Question: I'm training my PHP skills to generate images. I need only one thing which doesn't work. I don't think it's possible on the way I want, but there should be another way. The code I already have is this:
'''
<?php
$textSize = 10;
$text = addslashes("Wietse: Lorem ipsum dolor sit amet, consectetur adipiscing elit. Sed malesuada aliquet dolor, vitae tristique lectus imperdiet nec. Pellentesque et.");
$maxWidth = 448;
//Create image
$im = imagecreate(468, 60);
// Black background and White text
$bg = imagecolorallocate($im, 0, 0, 0);
$textColor = imagecolorallocate($im, 255, 255, 255);
// Split in multiple lines
$words = explode(' ', $text);
$lines = array();
$line = "";
foreach ($words as $word) {
$box = imagettfbbox($textSize, 0, './arial.ttf', $line . $word);
$width = $box[4] - $box[0];
if($width > $maxWidth) {
$line = trim($line);
$line .= "
";
}
$line .= $word . ' ';
}
// Write the text in the image
imagettftext($im, $textSize, 0, 10, $textSize + 10, $textColor, './arial.ttf', $line); // write text to image
// Output the image
header('Content-type: image/png');
imagepng($im);
imagedestroy($im);
?>
'''
Which results in this image:

It works fine, but my name, Wietse, should be Bold. I don't think it's possible to do this on a simple way, but it should be possible. I can add another 'imagettftext()' with a Bold Arial font, but the Lorum ipsum text should start next to the name and the second line should continue on the same X coordinates as the name. Like it is now.
I also have another wish, but I think it's too difficult because this text can have any position. But if someone knows how to do this he's great. This is that the link (<URL> has an underline. I don't think I need to tell further information.
Thanks on purpose!
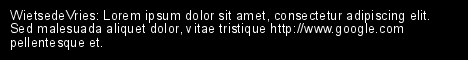
Answer: I've found a solution myself to get the name in bold. I have no desire to explain everything because I am the one who asked this question, so I just give the new code with the resulting image. Tomorrow I'll try to give an underline to the link. If anyone knows the answer to that I'll accept that answer. Note that I've changed the code a little more which isn't necessary to get the code working.
The code:
'''
<?php
$username = 'WietsedeVries';
$textSize = 10;
$text = addslashes("Lorem ipsum dolor sit amet, consectetur adipiscing elit. Sed malesuada aliquet dolor, vitae tristique http://www.google.com pellentesque et.");
$maxWidth = 448;
//Create image
$im = imagecreate(468, 60);
// Black background and White text
$bg = imagecolorallocate($im, 0, 0, 0);
$textColor = imagecolorallocate($im, 255, 255, 255);
// Write Bold Username in image
$usernameTotal = '@' . $username . ':';
imagettftext($im, $textSize, 0, 10, $textSize + 10, $textColor, './arialbd.ttf', $usernameTotal);
// Create white space with the width of the username
$usernameBox = imagettfbbox($textSize, 0, './arialbd.ttf', $usernameTotal);
$usernameWidth = $usernameBox[4] - $usernameBox[0];
$whiteSpace = '';
$whiteSpaceWidth = 0;
while($whiteSpaceWidth < $usernameWidth) {
$whiteSpace .= ' ';
$whiteSpaceBox = imagettfbbox($textSize, 0, './arial.ttf', $whiteSpace);
$whiteSpaceWidth = $whiteSpaceBox[4] - $whiteSpaceBox[0];
}
// Split in multiple lines
$words = explode(' ', $text);
array_unshift($words, $whiteSpace);
$lines = array();
$line = "";
foreach ($words as $word) {
$box = imagettfbbox($textSize, 0, './arial.ttf', $line . $word);
$width = $box[4] - $box[0];
if($width > $maxWidth) {
$line = trim($line);
$line .= "
";
}
$line .= $word . ' ';
}
// Write the text in the image
imagettftext($im, $textSize, 0, 10, $textSize + 10, $textColor, './arial.ttf', $whiteSpace . ' ' . $line);
// Output the image
header('Content-type: image/png');
imagepng($im);
imagedestroy($im);
?>
'''
This results in this image: